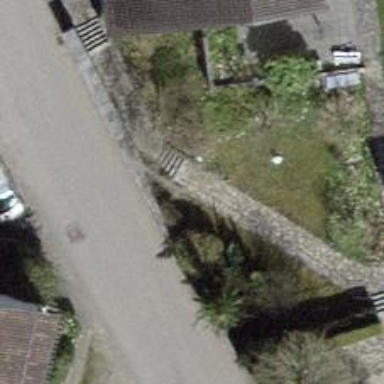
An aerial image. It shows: Set of steps on the road.